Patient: sex M, age 60
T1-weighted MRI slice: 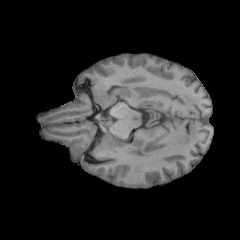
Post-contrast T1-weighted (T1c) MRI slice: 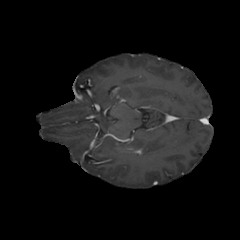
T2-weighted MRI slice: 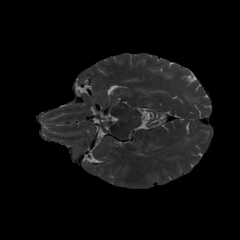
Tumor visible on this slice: no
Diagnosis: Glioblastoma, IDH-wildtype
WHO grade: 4